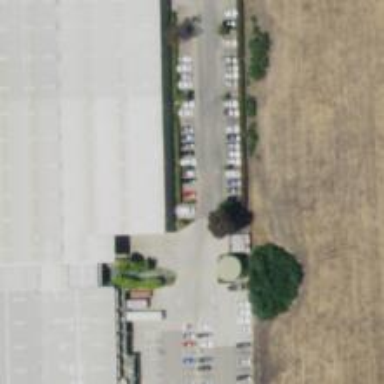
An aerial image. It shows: Warehouse.